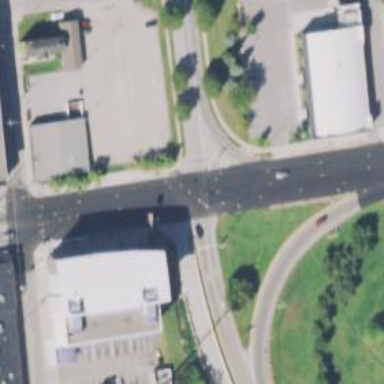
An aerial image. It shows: Asphalt road with primary link designation.